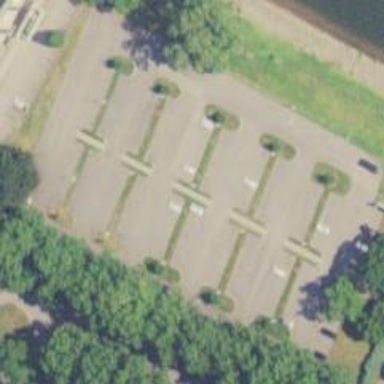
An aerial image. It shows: Parking area.